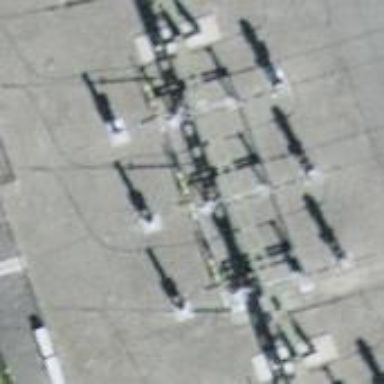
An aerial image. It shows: Insulator used in power equipment.